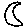
Label: moon